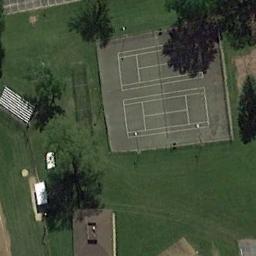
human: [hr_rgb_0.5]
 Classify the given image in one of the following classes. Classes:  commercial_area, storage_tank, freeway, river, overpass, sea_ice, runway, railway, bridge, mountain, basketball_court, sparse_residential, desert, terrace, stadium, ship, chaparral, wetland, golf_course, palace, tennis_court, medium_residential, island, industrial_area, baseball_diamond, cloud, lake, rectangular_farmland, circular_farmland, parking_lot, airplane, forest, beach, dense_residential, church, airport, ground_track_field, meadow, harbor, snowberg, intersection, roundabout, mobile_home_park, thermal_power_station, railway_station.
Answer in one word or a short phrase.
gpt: tennis_court